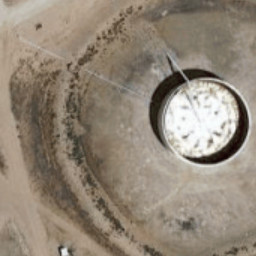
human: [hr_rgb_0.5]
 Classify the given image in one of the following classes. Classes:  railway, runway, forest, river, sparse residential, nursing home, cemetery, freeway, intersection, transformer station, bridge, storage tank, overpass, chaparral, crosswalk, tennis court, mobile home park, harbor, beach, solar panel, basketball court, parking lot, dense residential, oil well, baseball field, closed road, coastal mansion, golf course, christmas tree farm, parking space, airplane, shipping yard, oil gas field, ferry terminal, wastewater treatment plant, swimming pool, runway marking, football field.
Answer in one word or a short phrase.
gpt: storage tank